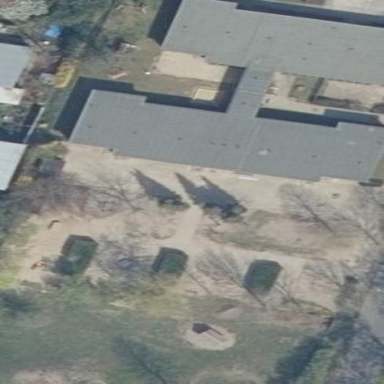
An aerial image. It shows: Kindergarten.